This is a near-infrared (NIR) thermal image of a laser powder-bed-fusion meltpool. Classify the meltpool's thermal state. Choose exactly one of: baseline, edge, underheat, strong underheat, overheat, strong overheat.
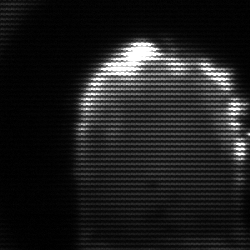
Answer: baseline